Question: I am trying to rebuild the Eclipse console in a JFrame.
Now I can't seem to find a way to use Eclipse's Console Font.
I know it's called 'CVS Console Font' but I have no idea how to 'reach' it.
E.g.:
'''
Font consoleFont = new Font(?????);
textArea.setFont(consoleFont);
'''
Does anybody know how I can load this font?
## Update: Resolved
I think this font is called 'Consolas'. Wikipedia says <URL> about it.
This font is also selectable as you can see from Eclipse font selector:

Hence I think I found the font I was looking for.
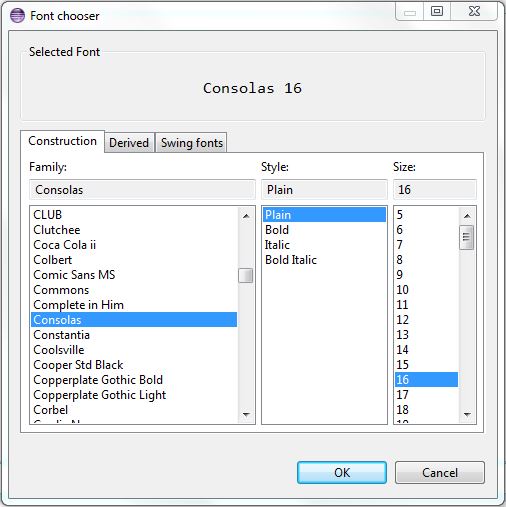
Answer: It's very easy:
'''
org.eclipse.jface.resource.JFaceResources.getFontRegistry().get("pref_console_font");
'''
That will return a Font object which is Eclipse's Console Font.
But I want to remind you that: The CSV plugin is not embeded in new version of Eclipse(Users have to intall csv plugin by themselves),so users can't modify the 'CVS Console Font' in the 'ColorsAndFontsPreferencePage' by default.
So, I suggest you using 'IDebugUIConstants.PREF_CONSOLE_FONT' instead of '"pref_console_font"', the 'IDebugUIConstants.PREF_CONSOLE_FONT' is 'Debug/Console Font' in the 'ColorsAndFontsPreferencePage'.